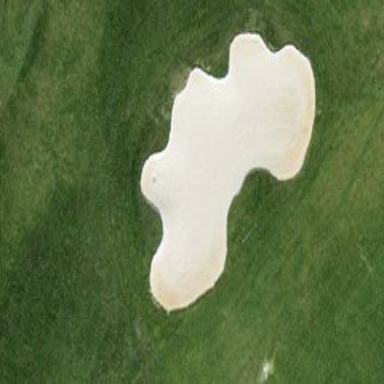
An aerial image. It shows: Golf bunker filled with natural sand.